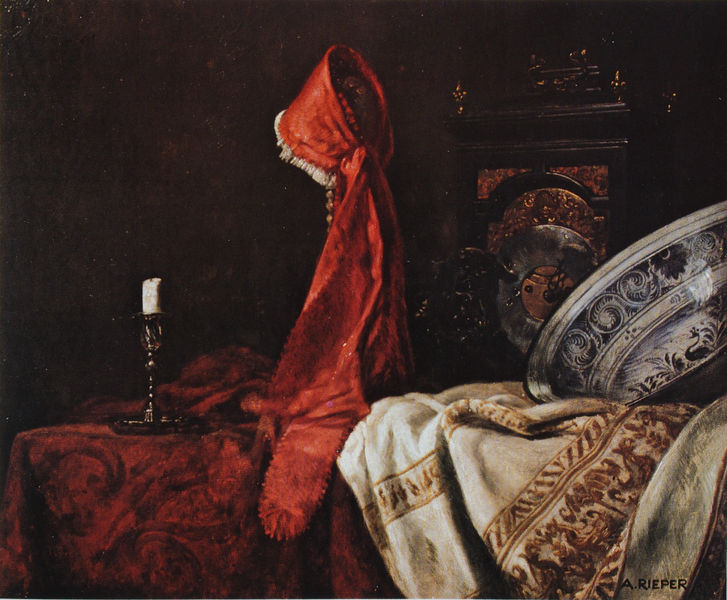
Titel: Stilleben mit roter Haube und Holz
Künstler: August Rieper
Standort: München
Institution: Privatbesitz
Schlagwörter: blau, dunkel, gemälde, schatten, umhang, weiß, braun, grau, hell, hut, licht, orange, schwarz, stuhl, tisch, tische, zeichnung, ölbild, rot, schal, tuch, beige, haube, muster, ornament, teppich, kappe, wand, band, falten, samt, schale, schüssel, spitze, teller, niederlande, signatur, tischdecke, tischtuch, fransen, gold, reich, sessel, stoff, stoffe, decke, seide, kamin, rund, stilleben, stillleben, kopfbedeckung, schrank, düster, querformat, bordüre, kopftuch, finster, kerze, uhr, leuchter, edel, stofflichkeit, stola, gemustert, vanitas, schild, memento mori, porzellan, kiste, kopfputz, kunst, kasten, tracht, kerzenständer, standuhr, kerzenhalter, kerzenleuchter, ständer, beschlag, zeit, schränkchen, schrein, zeiger, ziffernblatt, purpur, docht, gelöscht, uhrwerk, trist, delft, delfter porzellan, rieper, kopfband, kreamik, stoffdecke, erloschen, a. rieper, kamhaube, ornamnte, bändern, bürgel, rierper